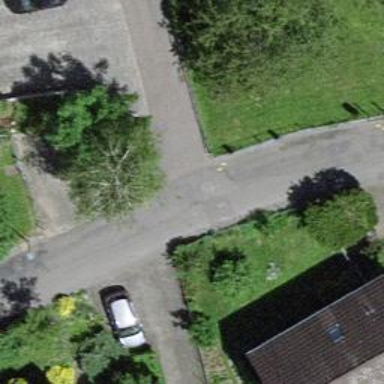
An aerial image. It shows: Residential road with asphalt surface and no sidewalks.